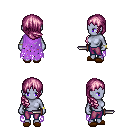
a pixel art fantasy rpg character, female body template, dark elf, purple skin, maroon tattered cape, magenta pants, pink right-swept hairstyle, bracelets, brown slippers, dagger, four views (front, back, left, right), 2x2 character sprite sheet, small pixel art, hard edges, no anti-aliasing